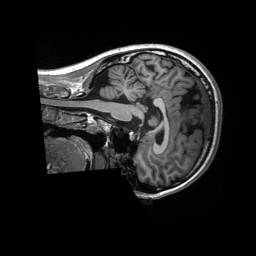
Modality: T1w
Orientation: sagittal
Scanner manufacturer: siemens
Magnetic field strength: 3 T
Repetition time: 2.3 s
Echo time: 0.00232 s